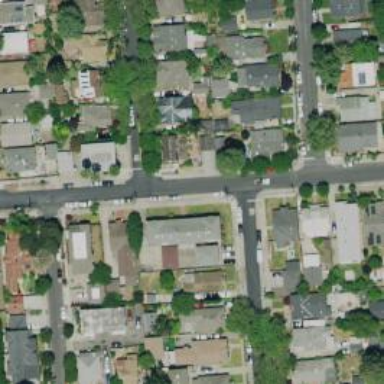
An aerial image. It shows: Residential road with asphalt surface and separate sidewalk.